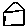
Label: house